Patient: sex M, age 69
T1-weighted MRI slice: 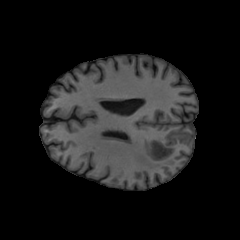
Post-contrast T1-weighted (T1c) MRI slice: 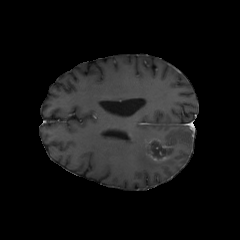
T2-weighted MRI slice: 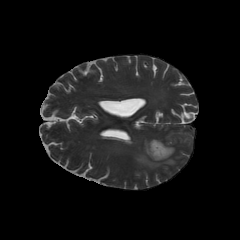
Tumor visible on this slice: yes
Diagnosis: Glioblastoma, IDH-wildtype
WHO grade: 4